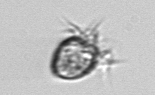
Label: Ciliophora